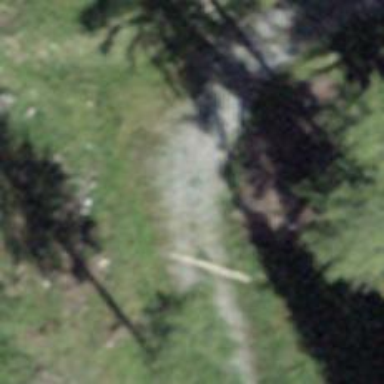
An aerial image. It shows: Track with grade 2 gravel surface.